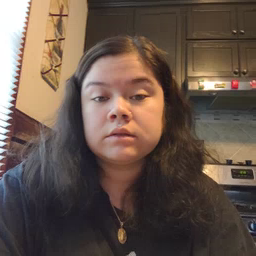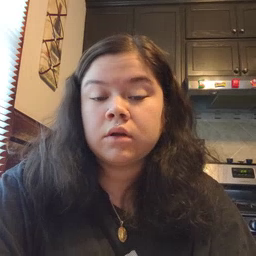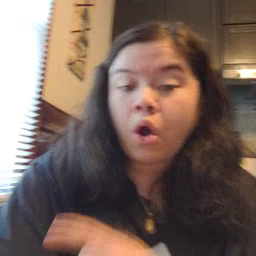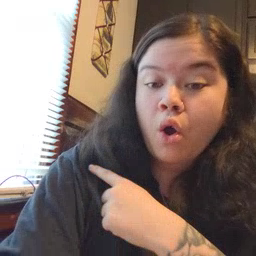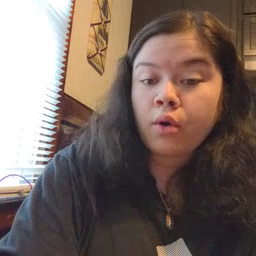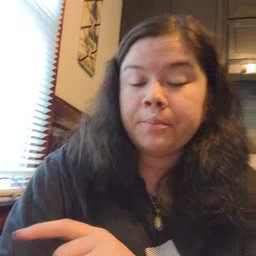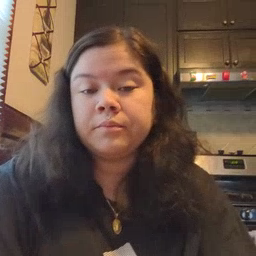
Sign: arm